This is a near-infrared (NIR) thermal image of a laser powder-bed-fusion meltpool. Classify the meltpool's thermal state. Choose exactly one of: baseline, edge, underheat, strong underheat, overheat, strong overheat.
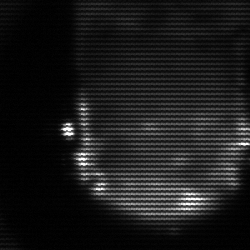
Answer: baseline